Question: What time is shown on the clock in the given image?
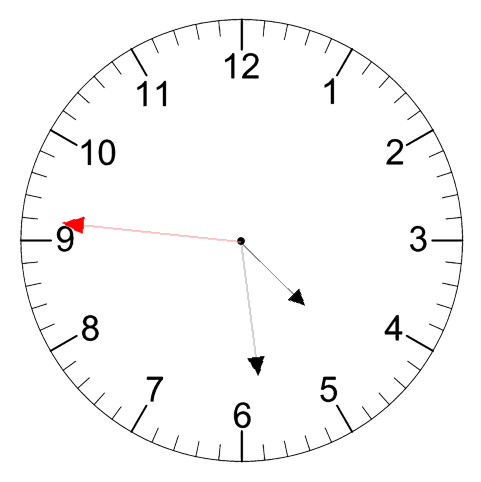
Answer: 04:28:46